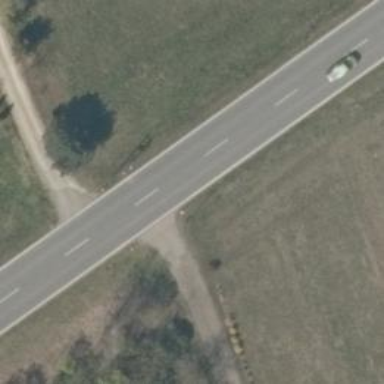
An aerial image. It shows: Asphalt road classified as primary highway.